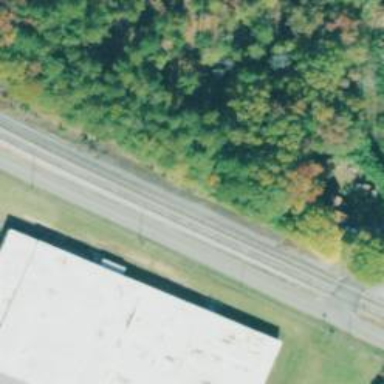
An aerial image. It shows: Siding service facility.